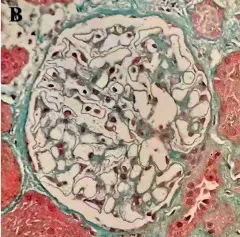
Kidney biopsy findings indicate glomerular minimal change. One of the 25 glomeruli showed signs of global sclerosis on light microscopy. Masson staining did not reveal any fuchsinophilic deposits, and the structures of the arterioles appeared normal [(B), masson, original magnificationx200]. Immunofluorescence staining yielded negative results.
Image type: pathology (masson_trichrome)